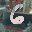
Label: 6